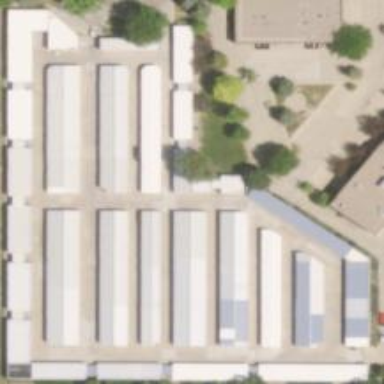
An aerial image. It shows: Storage facility for amenities available as service.